Question: I am trying to filter my database values that matches my condition.
Here is code:
'''
con = new SqlConnect();
con.SqlQuery("Select * from DeductionInfo where [IS Percentage] = @yes");
con.cmd.Parameters.AddWithValue("@yes", "' Yes '");
sdr = con.cmd.ExecuteReader();
if (sdr.Read().ToString() == "Yes")
{
ii.SubItems[2].Text = string.Format("{0:C}", Convert.ToDouble(ii.SubItems[2].Text.ToString()));
}
else
{
ii.SubItems[2].Text = string.Format("{0:P0}", Convert.ToDouble(ii.SubItems[2].Text.ToString()));
}
con.cmd.Connection.Close();
'''
But the output is not what I want:

I want the values to be formatted to Dollar sign if the condition is "No" and Percent if the conditions is "Yes". Can I have a help on this? Thanks
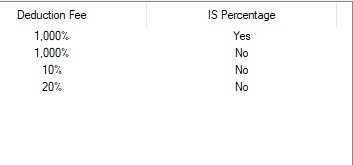
Answer: Here is the answer to my own question. I took it out inside the foreach loop and made a for loop.
'''
con = new SqlConnect();
con.SqlQuery("Select * from DeductionInfo order by [Deduction Title] ASC");
sda = new SqlDataAdapter(con.cmd);
ds = new DataSet();
sda.Fill(ds);
for (int i = 0; i < ds.Tables[0].Rows.Count; i++)
{
if (ds.Tables[0].Rows[i].ItemArray[3].ToString() == "Yes")
{
lvUserManagement.Items[i].SubItems[2].Text = string.Format("{0:P0}", Convert.ToDouble(lvUserManagement.Items[i].SubItems[2].Text.ToString()));
}
else if (ds.Tables[0].Rows[i].ItemArray[3].ToString() == "No")
{
lvUserManagement.Items[i].SubItems[2].Text = string.Format("{0:C}", Convert.ToDouble(lvUserManagement.Items[i].SubItems[2].Text.ToString()));
}
}
con.cmd.Connection.Close();
'''
<URL>